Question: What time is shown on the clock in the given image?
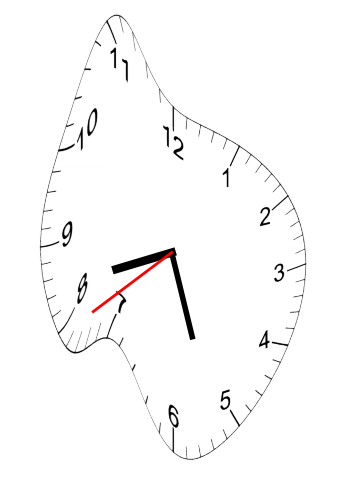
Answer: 08:26:39